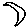
Label: moon